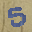
Label: 5